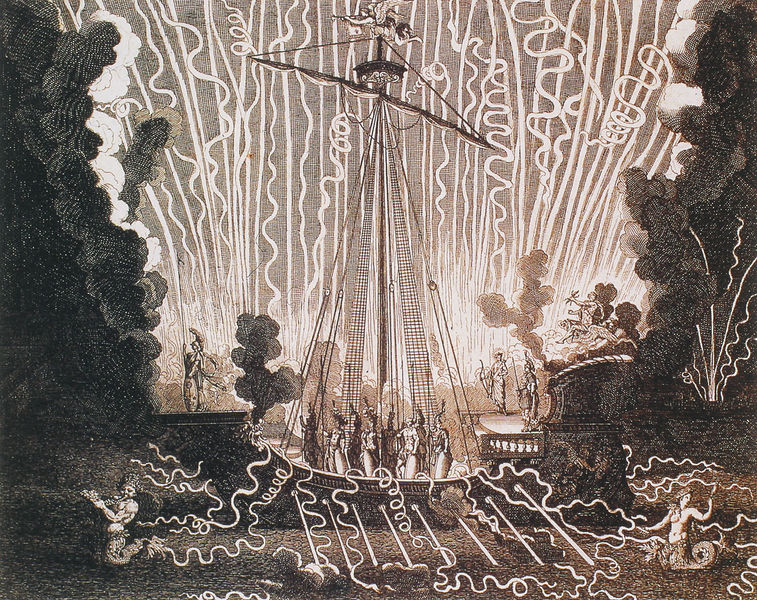
Titel: Die Eroberung des Goldenen Vlies’ durch die Argonauten
Künstler: Jean Le Paultre
Institution: Paris, Bibliothèque Nationale
Schlagwörter: dunkel, meer, wasser, weiß, wolken, bäume, menschen, see, hell, licht, schwarz, skizze, zeichnung, fest, rauch, bühne, kontrast, boot, statue, schiff, segel, mast, segelschiff, grafik, graphik, monochrom, linien, fluß, brand, sturm, untergang, soldaten, geländer, takelage, tusche, balustrade, druck, radierung, stich, wagner, nixen, allegorie, mythologie, nymphen, nibelungen, matrosen, strickleiter, kupferstich, phantasie, rettung, wikinger, hades, unterwelt, versailles, feuerwerk, seemonster, fontänen, neptun, wassermann, phantastisch, graphikl, sepa, noixen, wolken bühne